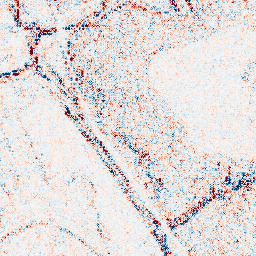
Category: wavelet
Decomposition family: wavelet_reverse_biorthogonal
Decomposition parameters: wavelet: rbio4.4
level: 1
Upsampling method: sinc_blackman
Upsampling parameters: scale: 2
kernel_size: 16
Upsampling scale: 2